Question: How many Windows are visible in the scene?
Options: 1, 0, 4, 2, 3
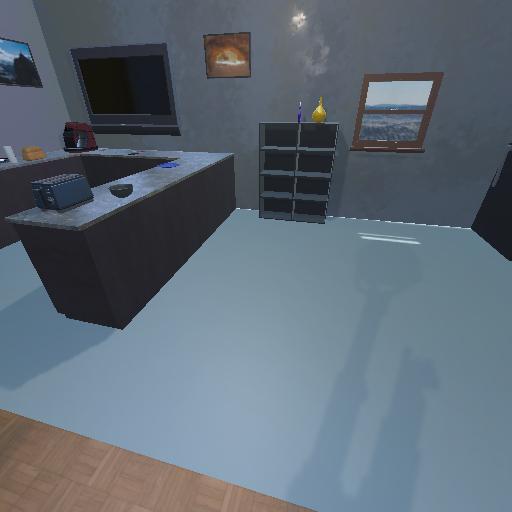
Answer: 1